Aerial crown-view tile of a tropical tree (Barro Colorado Island, Panama), acquired 20240716:
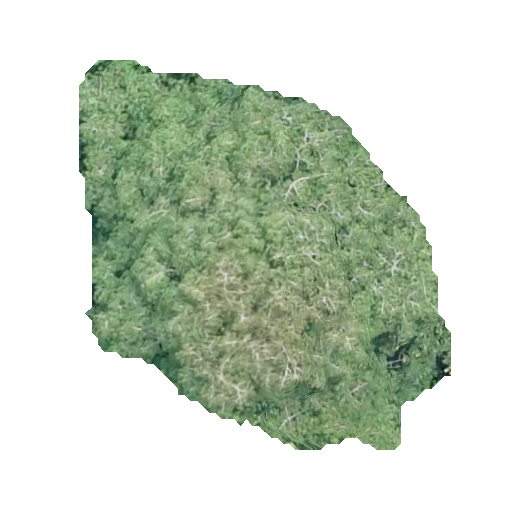
Species: Virola surinamensis
GBIF accepted scientific name: Virola surinamensis
Crown area: 163.674 m²